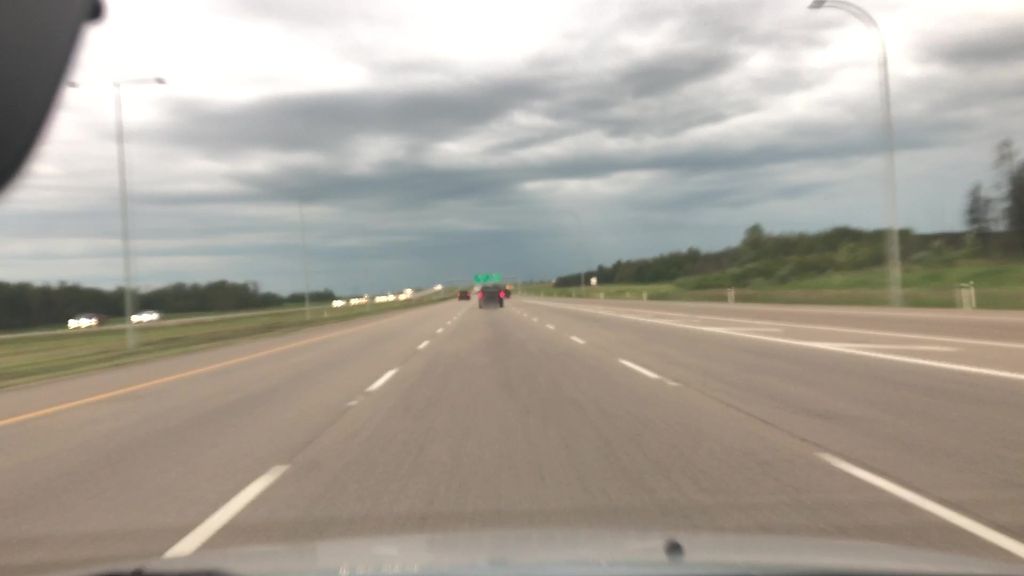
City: edmonton